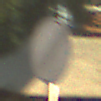
Verkehrszeichen: EndeSaemtlicherBegrenzungen
Umgebung: Outdoor, Suburban
Tageszeit: SunriseSunset
Wetter: Clear
Licht: Natural
Jahreszeit: NotSpecified
Kontrast: HighContrast